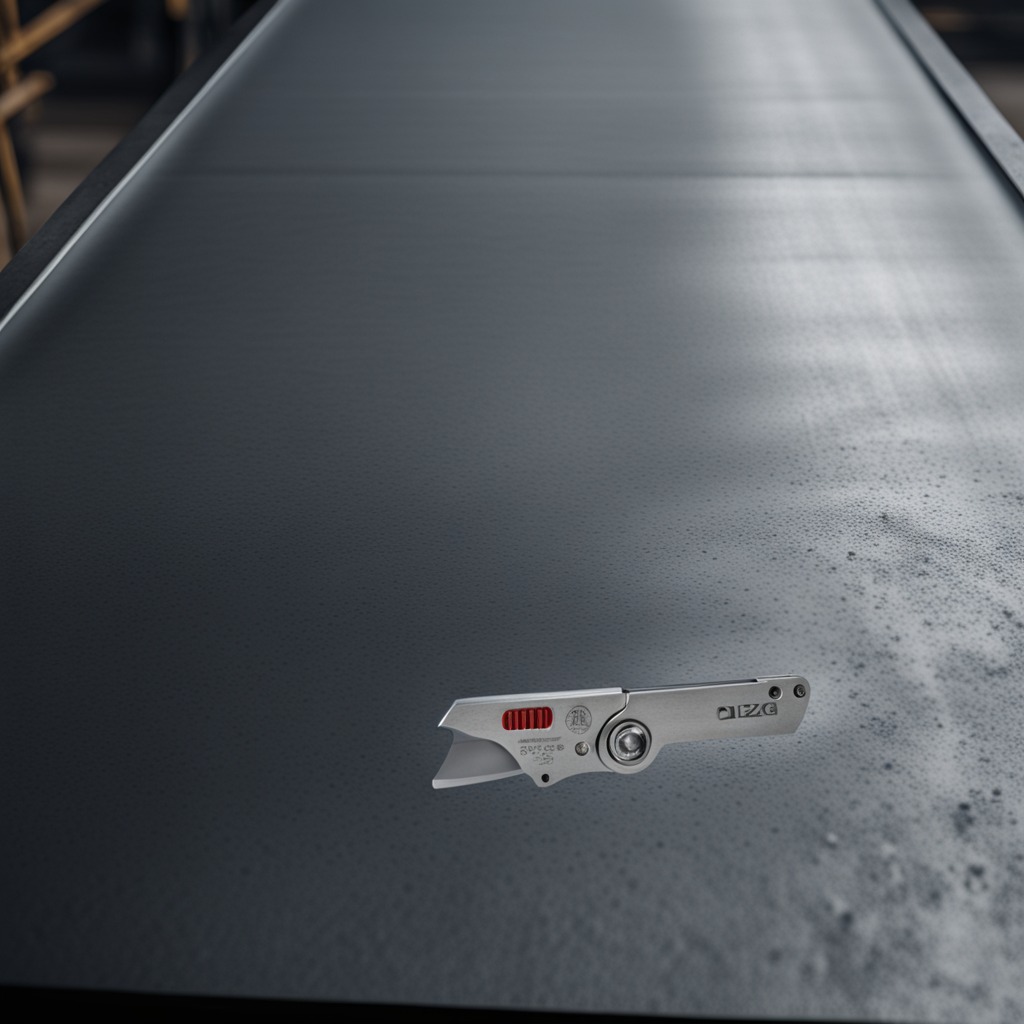
A utility knife lying on a cold steel table in a mining workshop gritty textures.